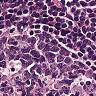
Metastatic tissue present: no